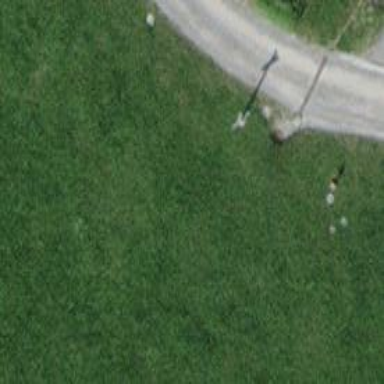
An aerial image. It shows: Historic wayside cross.